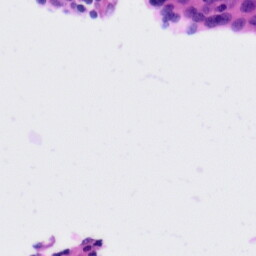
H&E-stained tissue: Tonsil